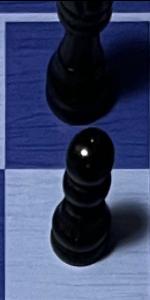
Label: Pawn_Black